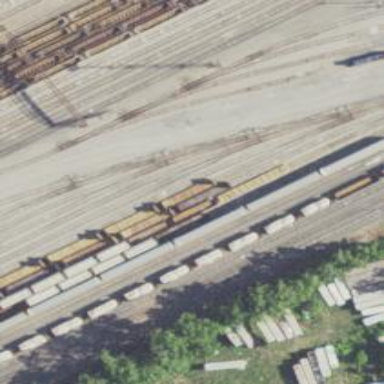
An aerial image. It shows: Railway yard used for servicing trains.